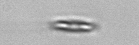
Label: pennate